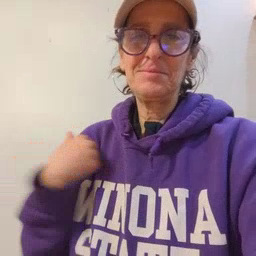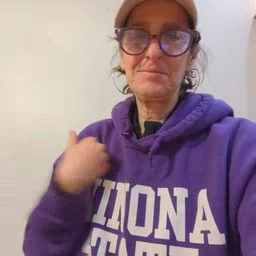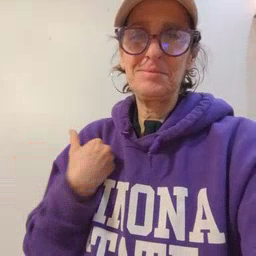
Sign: animal